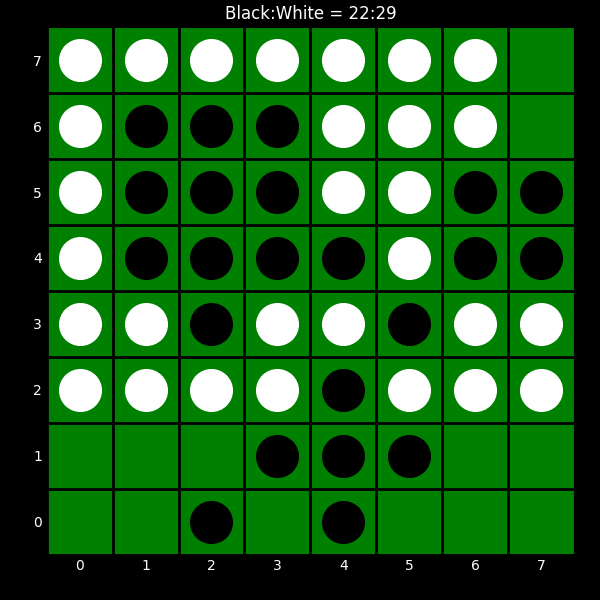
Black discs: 22
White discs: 29